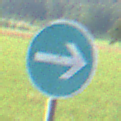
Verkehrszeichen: VorgeschriebeneFahrtrichtungHierRechts
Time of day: SunriseSunset
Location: Outdoor (Nature)
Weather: PartlyCloudy
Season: NotSpecified
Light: Natural